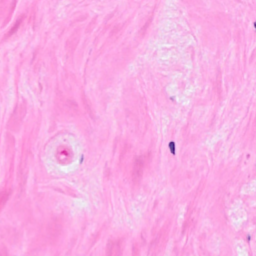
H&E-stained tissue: Breast